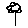
Label: flower